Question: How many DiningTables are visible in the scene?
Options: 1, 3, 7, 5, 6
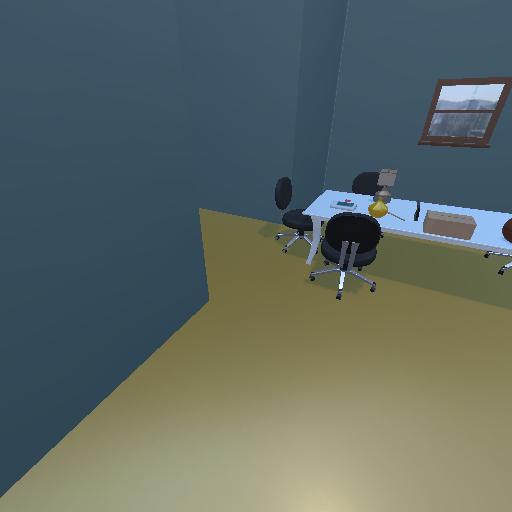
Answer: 1